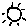
Label: sun